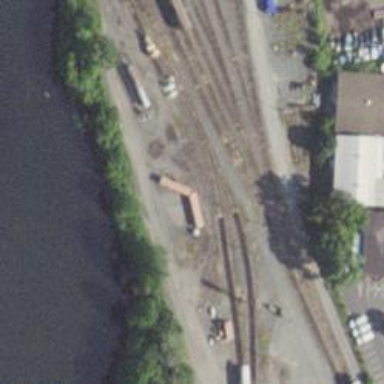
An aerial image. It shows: Railway siding for service.